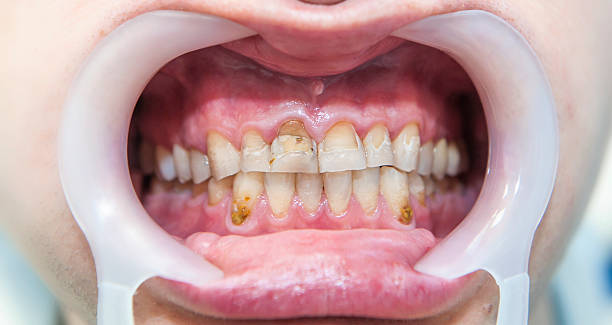
Condition: Calculus